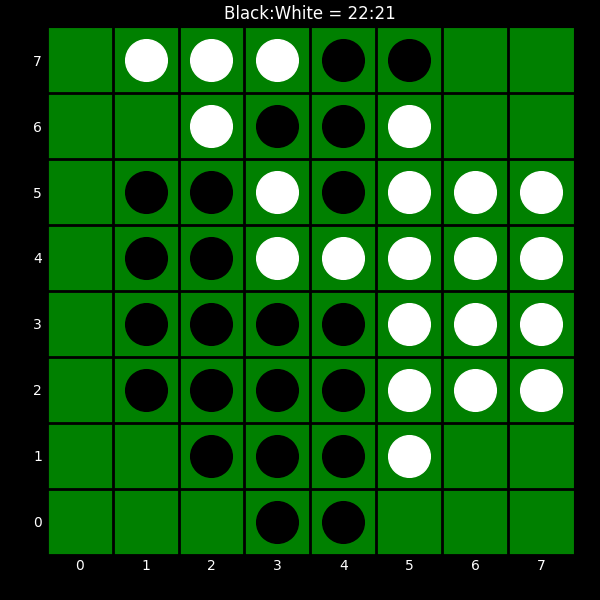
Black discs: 22
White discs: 21